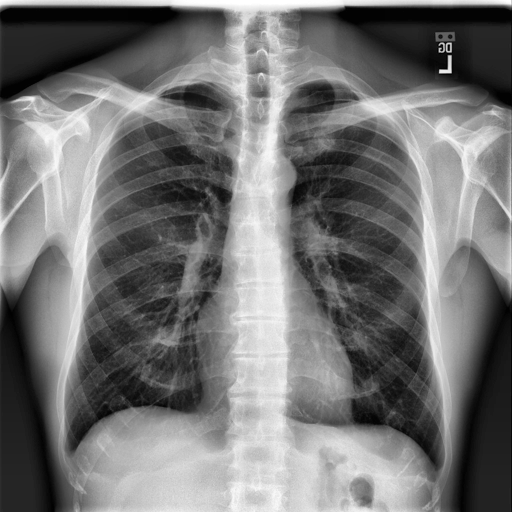
Finding: NORMAL